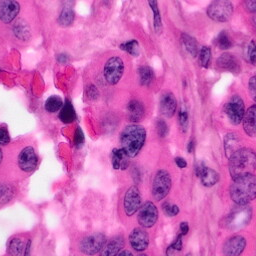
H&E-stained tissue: Pancreatic